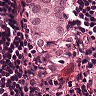
Metastatic tissue present: yes